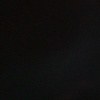
Label: space